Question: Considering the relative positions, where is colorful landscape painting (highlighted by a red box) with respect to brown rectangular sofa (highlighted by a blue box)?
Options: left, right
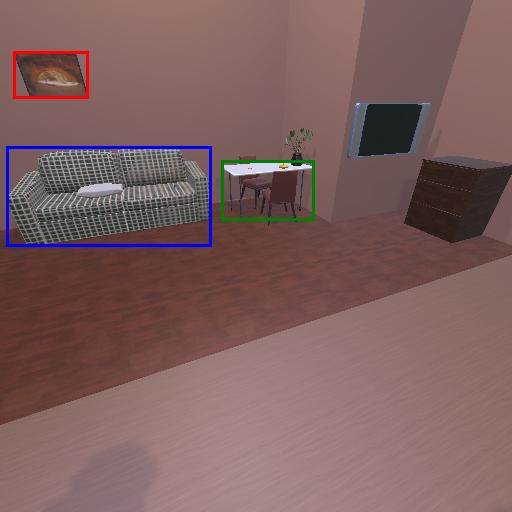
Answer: left